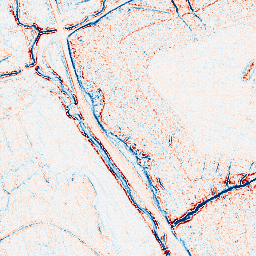
Category: edge_preserving
Decomposition family: anisotropic_diffusion
Decomposition parameters: iterations: 5
kappa: 30
gamma: 0.1
Upsampling method: sinc_hamming
Upsampling parameters: scale: 2
kernel_size: 4
Upsampling scale: 2